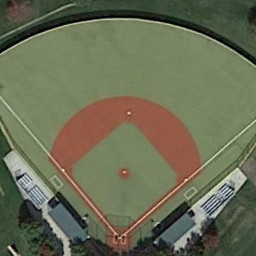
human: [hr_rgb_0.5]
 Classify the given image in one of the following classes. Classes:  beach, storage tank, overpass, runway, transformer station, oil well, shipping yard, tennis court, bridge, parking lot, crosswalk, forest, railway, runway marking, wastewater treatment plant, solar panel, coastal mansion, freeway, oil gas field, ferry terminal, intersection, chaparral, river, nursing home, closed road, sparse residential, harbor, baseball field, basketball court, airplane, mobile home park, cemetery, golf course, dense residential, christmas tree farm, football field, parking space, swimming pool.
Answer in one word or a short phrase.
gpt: baseball field